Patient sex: M
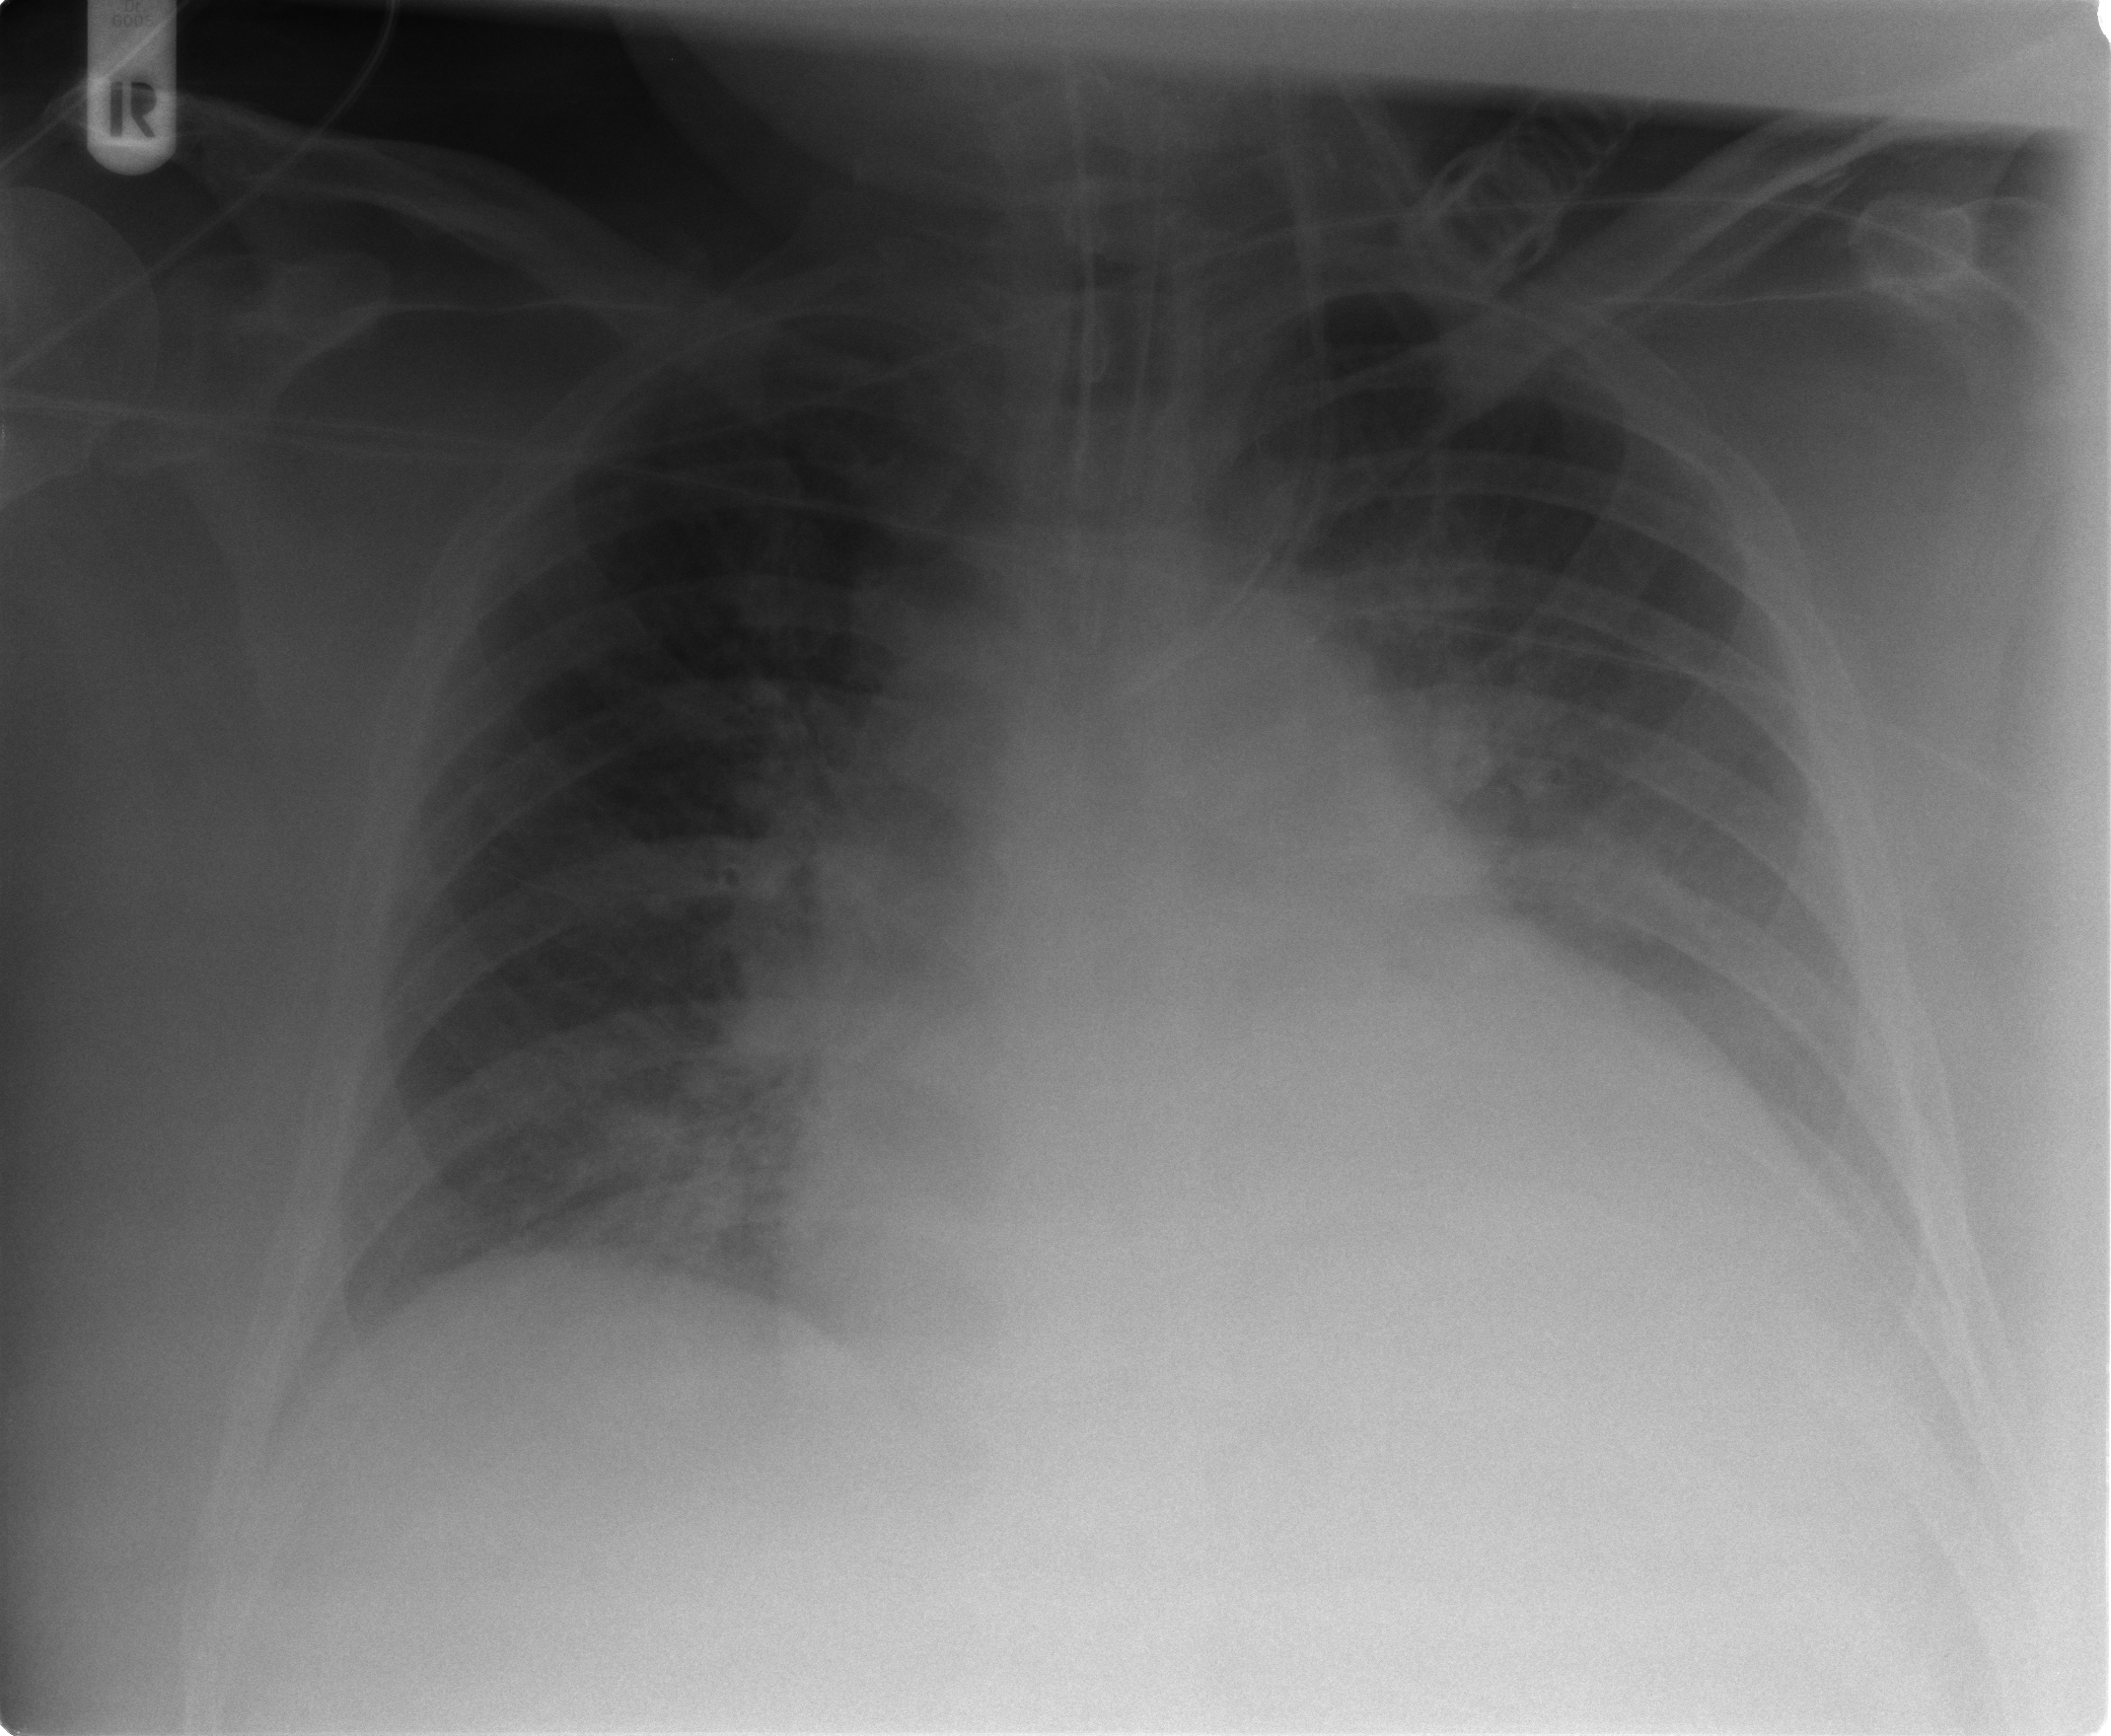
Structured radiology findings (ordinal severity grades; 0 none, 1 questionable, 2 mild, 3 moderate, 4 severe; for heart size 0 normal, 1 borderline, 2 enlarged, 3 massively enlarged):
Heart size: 3
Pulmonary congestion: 3
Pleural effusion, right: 0
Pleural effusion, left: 3
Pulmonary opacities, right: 0
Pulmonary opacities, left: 0
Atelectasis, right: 2
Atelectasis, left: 2